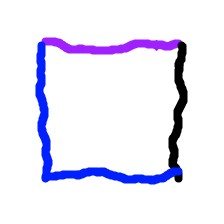
Shape: square